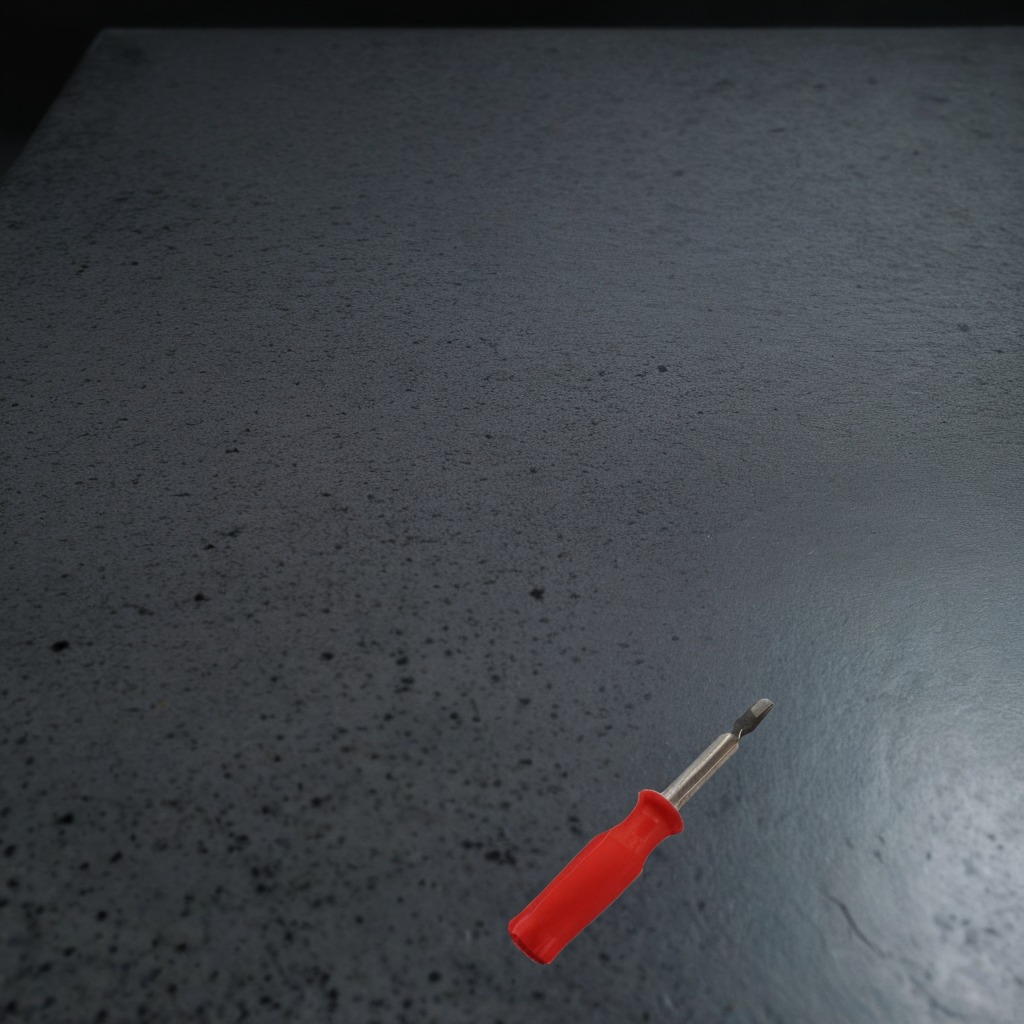
A screwdriver is lying on the granite table inside a workshop at night.